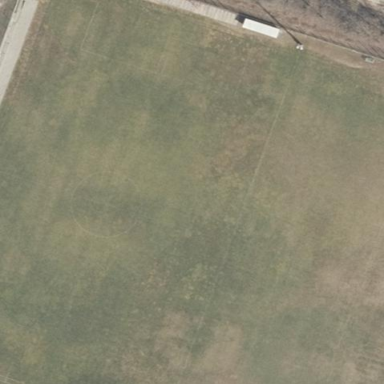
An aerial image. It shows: Soccer pitch for leisureland activities.